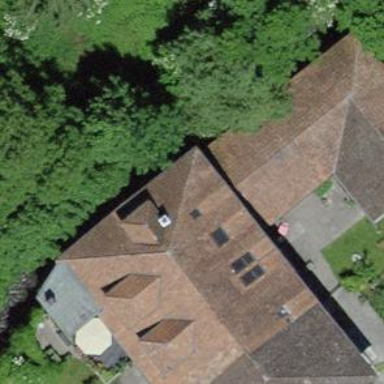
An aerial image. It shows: Building with hipped roof made of roof tiles.